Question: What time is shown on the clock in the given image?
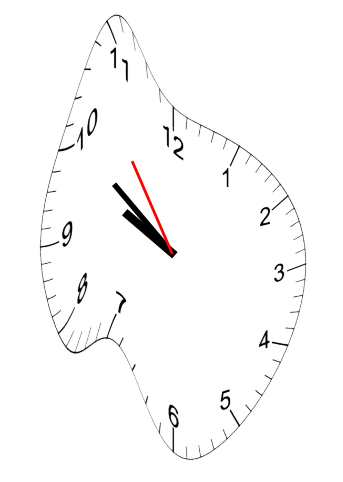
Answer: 09:50:54